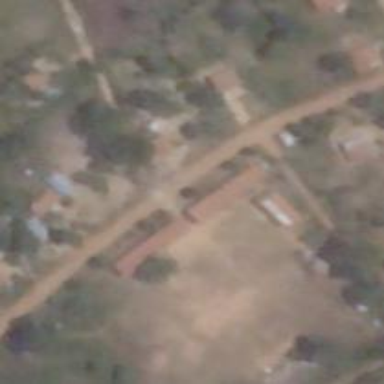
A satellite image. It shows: School.